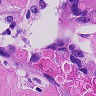
Metastatic tissue present: yes